Question: I have a UITableView with headings on top of a textured background. I want the header to stick at the top, which they do, but I don't want the cells to show behind it as they go by. Here is an example:

New Content is the header. You can see the rows of data under it as they scroll by. I can't set the background of the header because it has to show the texture from the window behind it. How can I not show the rows underneath the header?
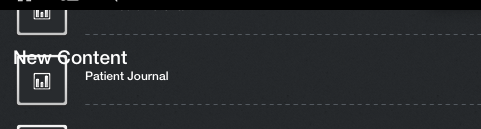
Answer: Basically, you can't - not without making the headers opaque. The cells what is behind the headers, so if you make the headers transparent, the cells are what you will see behind them.